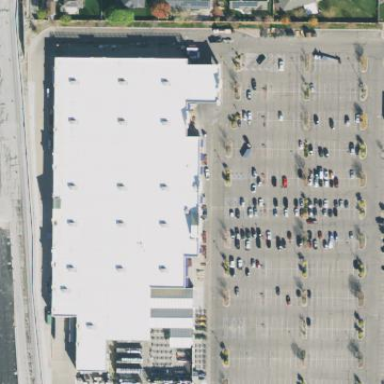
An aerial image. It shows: Retail building.